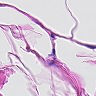
Metastatic tissue present: no